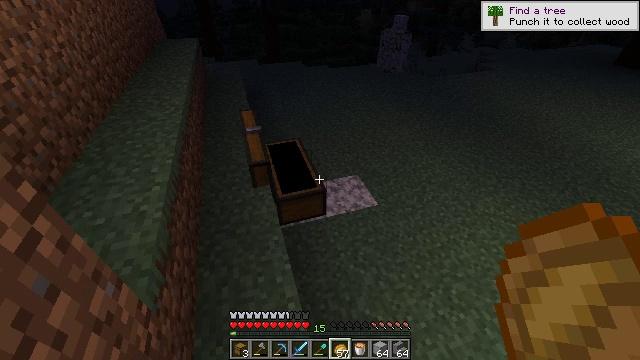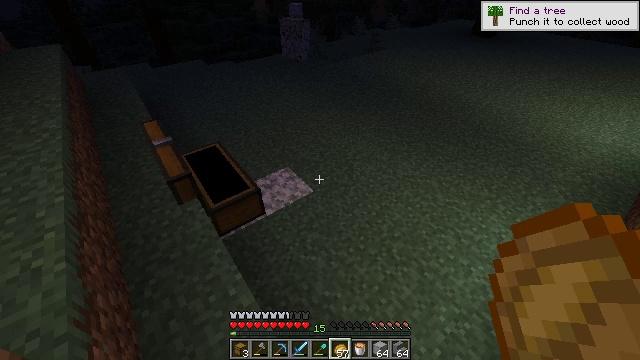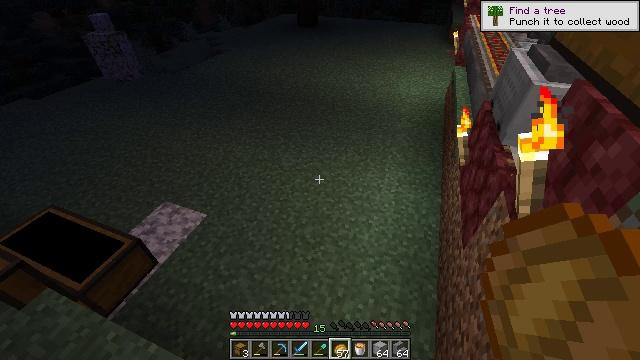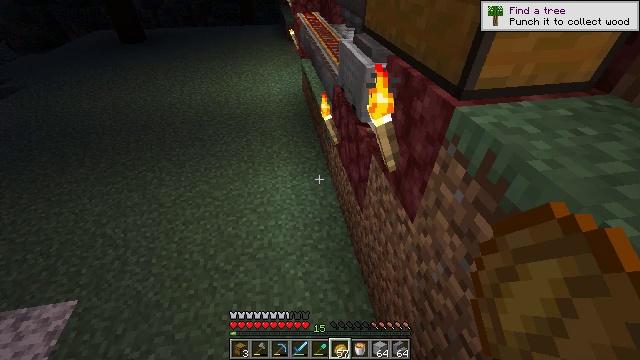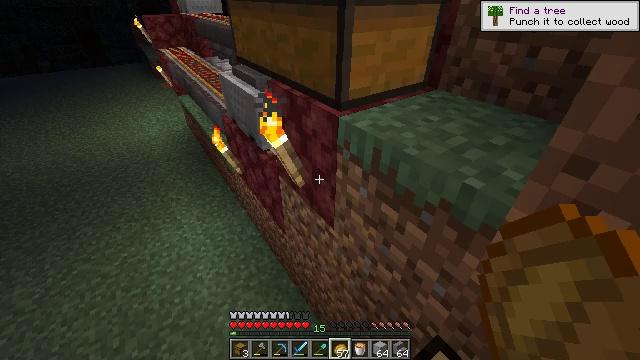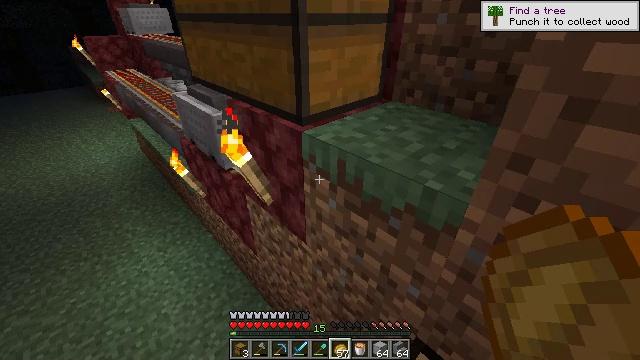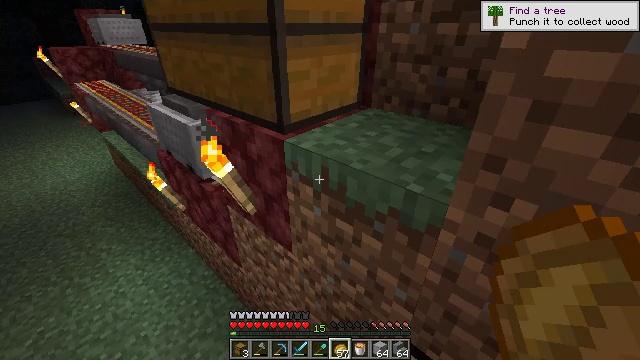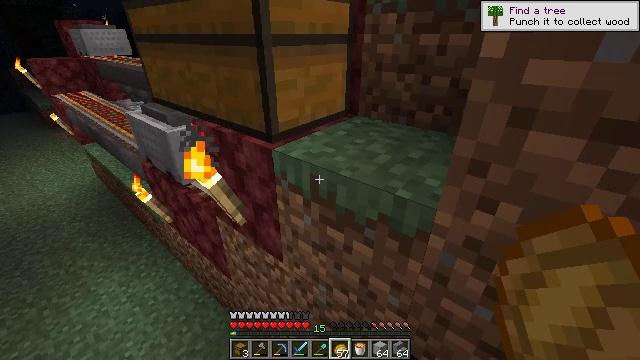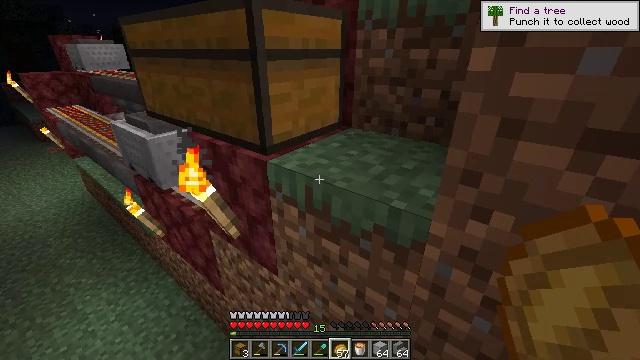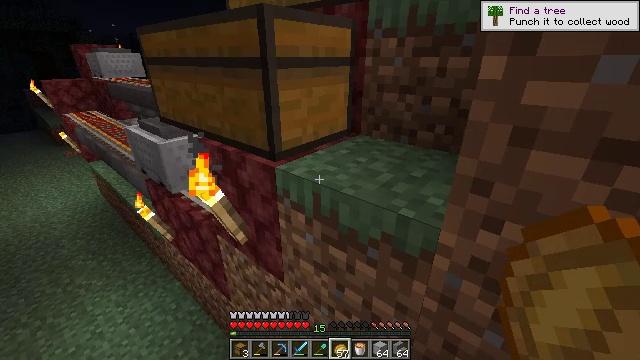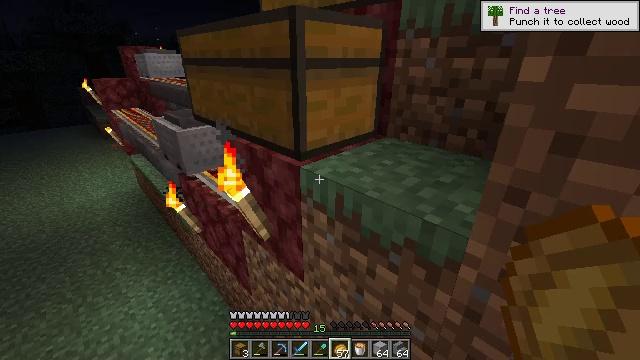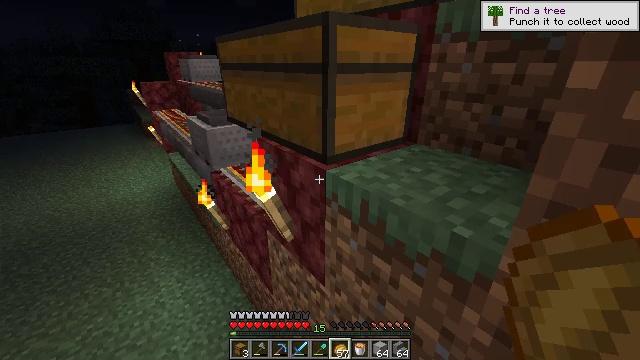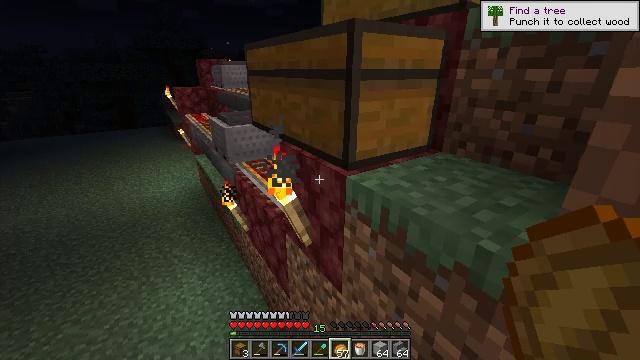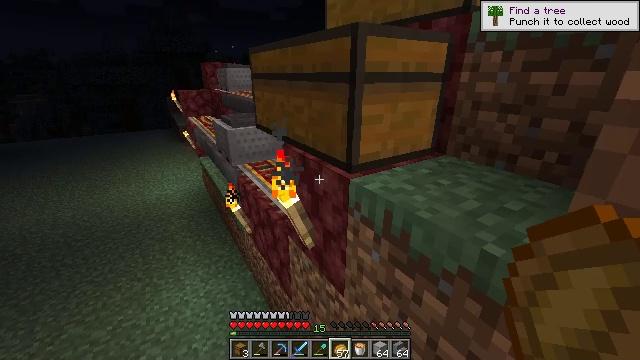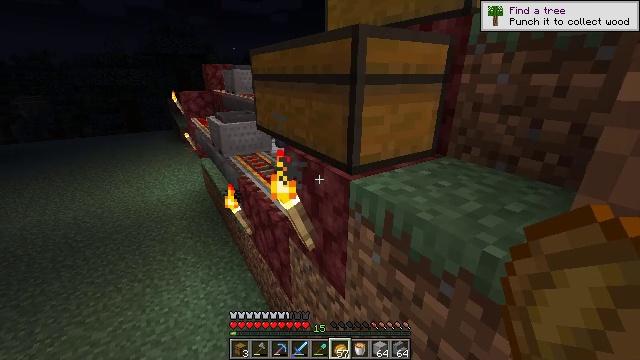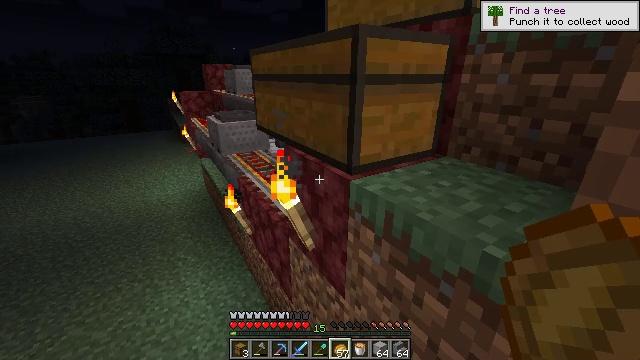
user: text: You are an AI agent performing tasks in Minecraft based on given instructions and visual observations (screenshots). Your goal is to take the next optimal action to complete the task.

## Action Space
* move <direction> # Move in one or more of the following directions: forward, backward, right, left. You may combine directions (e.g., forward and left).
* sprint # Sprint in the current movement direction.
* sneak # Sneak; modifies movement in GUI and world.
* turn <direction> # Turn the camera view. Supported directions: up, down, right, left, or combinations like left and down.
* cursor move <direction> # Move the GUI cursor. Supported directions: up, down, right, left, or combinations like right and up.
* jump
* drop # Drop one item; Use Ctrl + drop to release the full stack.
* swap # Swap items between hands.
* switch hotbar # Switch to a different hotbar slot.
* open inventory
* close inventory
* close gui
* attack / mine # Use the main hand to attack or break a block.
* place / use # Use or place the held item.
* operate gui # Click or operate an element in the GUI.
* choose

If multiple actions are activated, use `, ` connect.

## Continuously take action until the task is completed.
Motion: motion action
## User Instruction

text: Drop a baked potato.
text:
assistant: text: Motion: turn right and down
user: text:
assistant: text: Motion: turn right
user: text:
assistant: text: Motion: turn right
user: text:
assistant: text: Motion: turn right and up
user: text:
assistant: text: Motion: turn right and up
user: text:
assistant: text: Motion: turn right and up
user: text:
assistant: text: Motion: turn right and up
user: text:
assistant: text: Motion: turn right and up
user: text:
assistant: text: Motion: turn left and up
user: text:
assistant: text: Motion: turn left
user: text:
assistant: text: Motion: turn left
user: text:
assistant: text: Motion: turn left and up
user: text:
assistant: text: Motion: no_op
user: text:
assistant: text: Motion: no_op
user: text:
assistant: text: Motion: no_op
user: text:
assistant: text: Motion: turn up
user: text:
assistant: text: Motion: turn right and up
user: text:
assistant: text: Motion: turn up
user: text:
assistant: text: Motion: turn right and up
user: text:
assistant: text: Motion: turn up
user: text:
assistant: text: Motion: use / place
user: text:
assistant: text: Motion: use / place
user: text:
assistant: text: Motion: use / place
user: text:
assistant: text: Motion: no_op
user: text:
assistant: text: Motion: no_op
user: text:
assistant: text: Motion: no_op
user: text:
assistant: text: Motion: no_op
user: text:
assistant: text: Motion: no_op
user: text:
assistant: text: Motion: no_op
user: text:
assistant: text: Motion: no_op